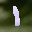
Label: 1